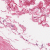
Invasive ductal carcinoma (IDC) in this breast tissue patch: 0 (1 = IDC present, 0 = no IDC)